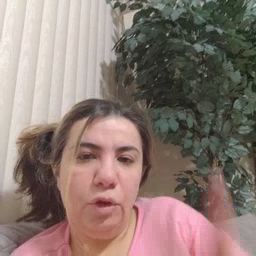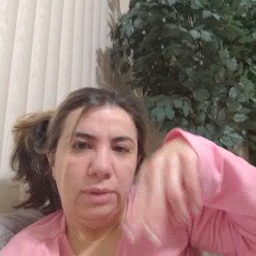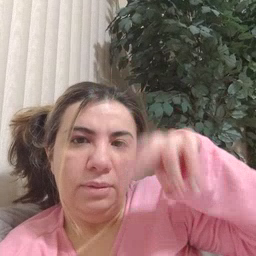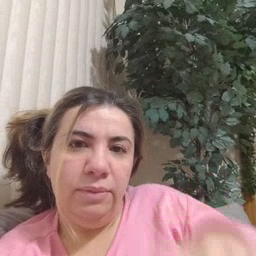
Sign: read